Question: If csrf checking fails, Django display a page with 403 error.

It seems to me that this error can occur in regular use, for example, when the user disable cookie usage in his browser settings.
Unfortunately, this error message is not very helpful for the end-user and has a "django-error" layout (this is a problem because for example the site navigation is missing).
Django has a great mechanism for overriding templates but it seems that this template is hard-coded in the code. <URL>
Is there a way to override this template in order to provide a more friendly message to users?
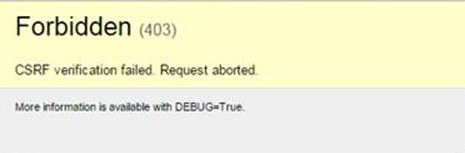
Answer: Refer to the <URL>, you can set 'CSRF_FAILURE_VIEW' in your 'settings.py', such as:
'''
CSRF_FAILURE_VIEW = 'your_app_name.views.csrf_failure'
'''
Also, you'll need to define a 'csrf_failure' function in your view (need to have this signature: 'def csrf_failure(request, reason="")' based on the document), which is similar to :
'''
def csrf_failure(request, reason=""):
ctx = {'message': 'some custom messages'}
return render_to_response(your_custom_template, ctx)
'''
And you can write your custom template as:
'''
<!DOCTYPE html>
<html>
<head lang="en">
<meta charset="UTF-8">
<title></title>
</head>
<body>
{{ message }}
</body>
</html>
'''